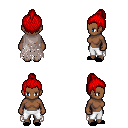
a pixel art fantasy rpg character, female body template, human, dark skin, gray tattered cape, white pants, red short topknot hairstyle, black slippers, four views (front, back, left, right), 2x2 character sprite sheet, small pixel art, hard edges, no anti-aliasing